Milling tool wear sample.
Tool blade image: 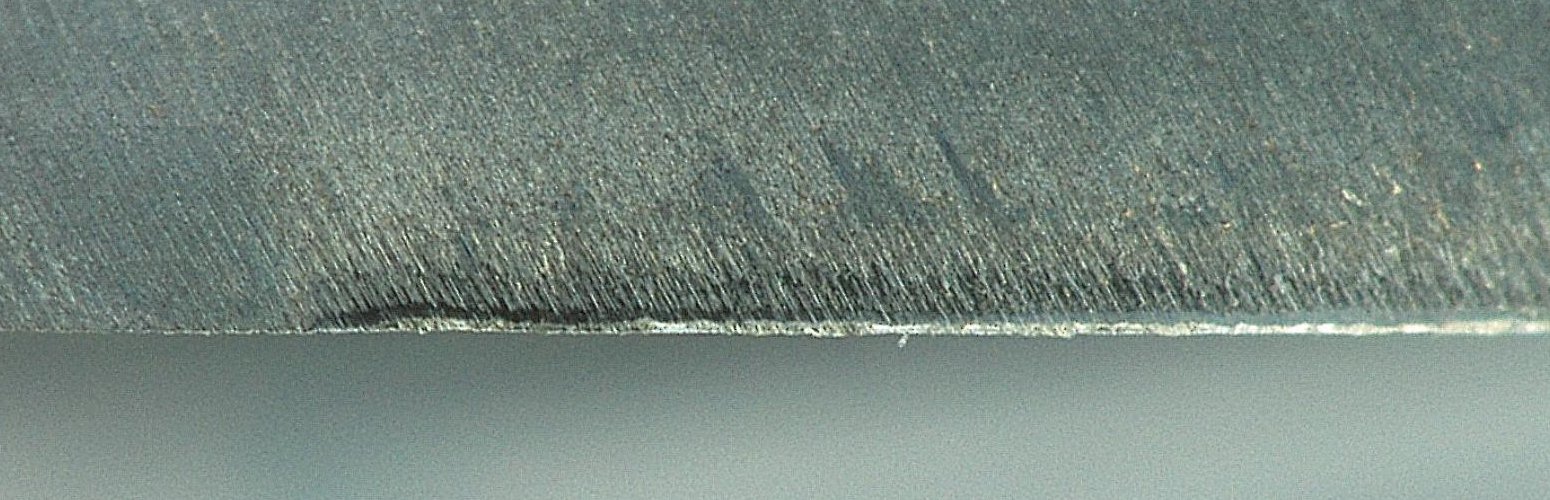
Chip image: 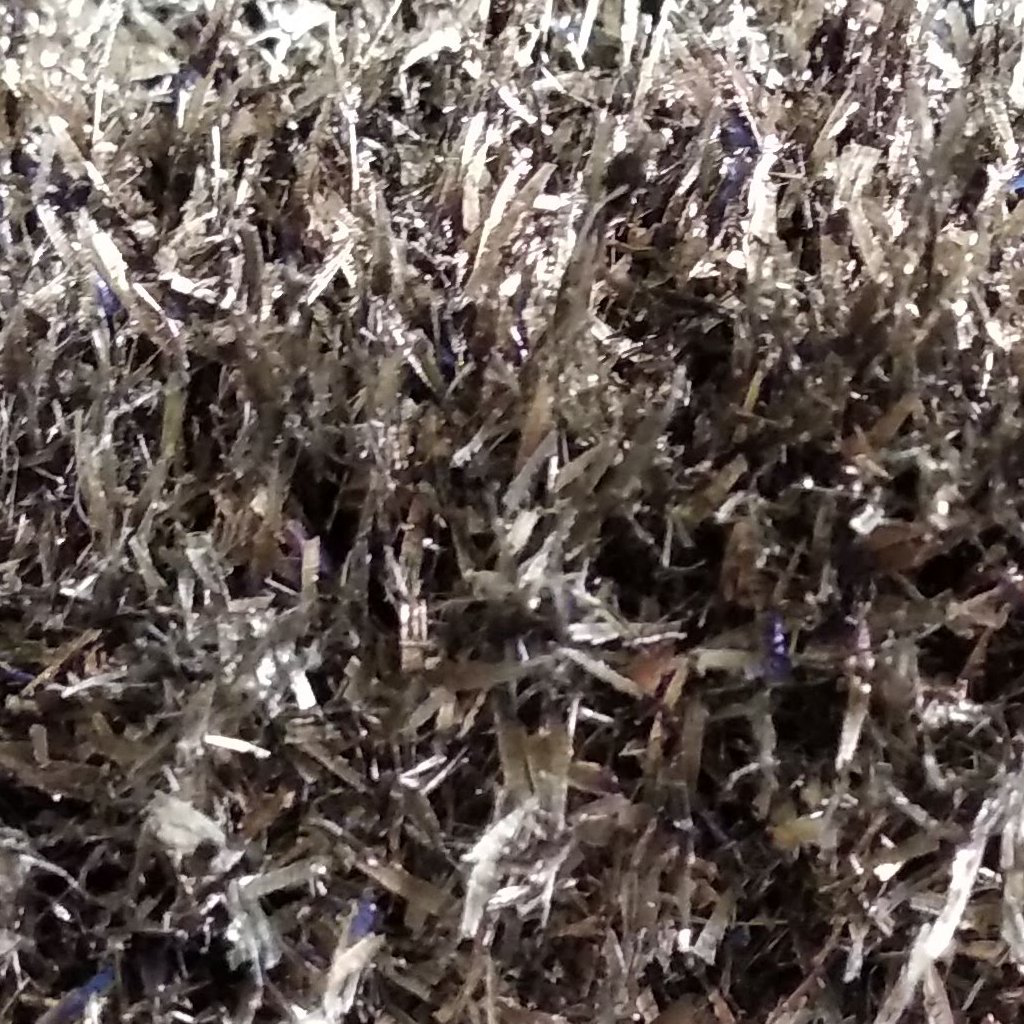
Workpiece image: 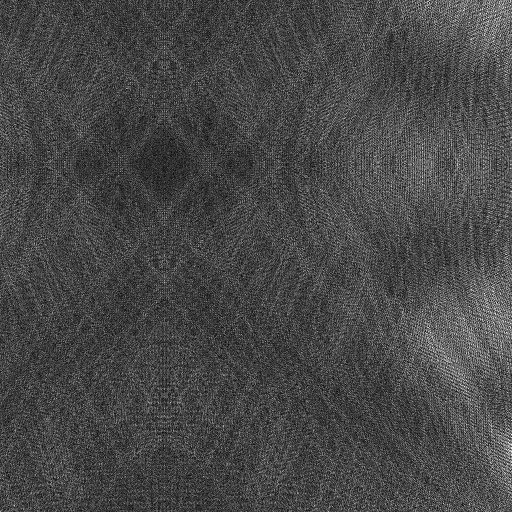
Tool wear state: sharp
Gaps: 0
Flank wear: 40.66
Overhang: 21.95
Force-signal Mel-spectrograms (X, Y, Z axes): 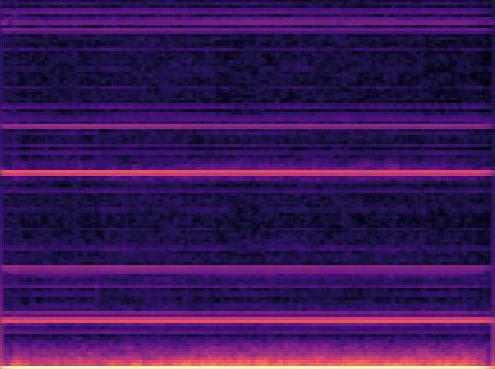 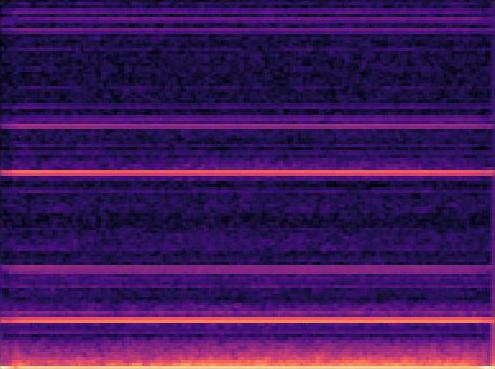 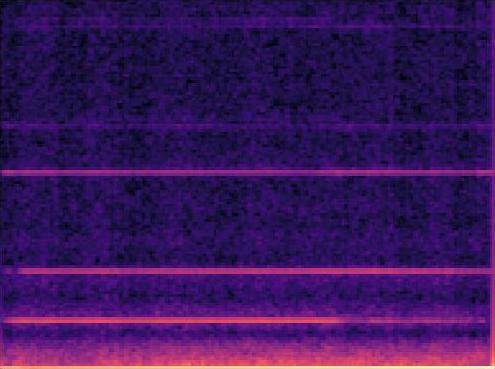
Force-signal scalograms (X, Y, Z axes): 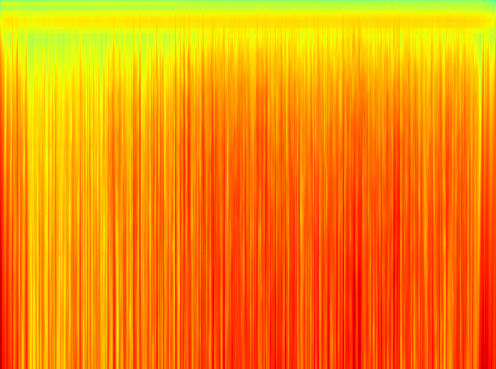 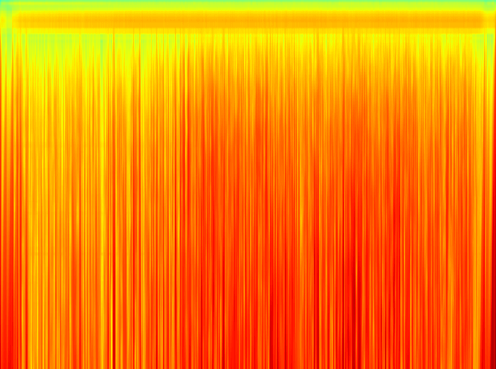 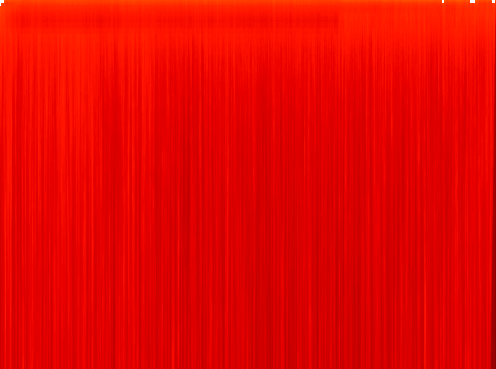
Force phase: initial_break_in_wear